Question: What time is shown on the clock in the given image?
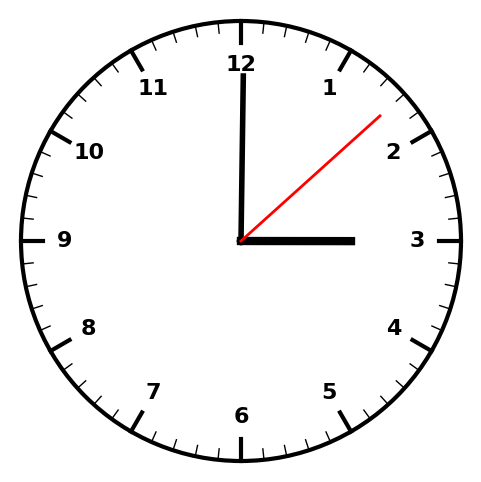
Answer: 03:00:08